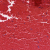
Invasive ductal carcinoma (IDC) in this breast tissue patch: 0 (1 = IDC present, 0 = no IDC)